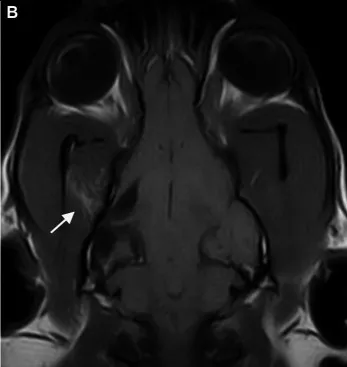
A slice below A temporal bone fracture (long arrow) associated with a mild depression of the overlying calvarium is appreciated. Abnormal signal of the right temporal muscle (fat infiltration) is also present (short arrow).
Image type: radiology (mri)